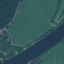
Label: River